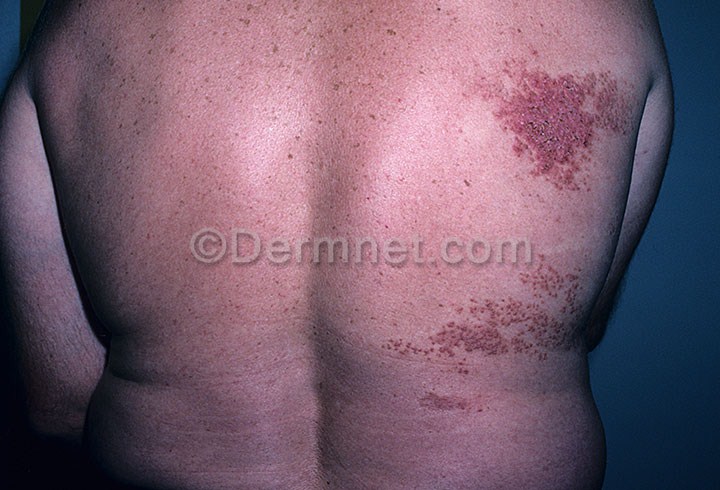
Disease: Bullous Disease Photos